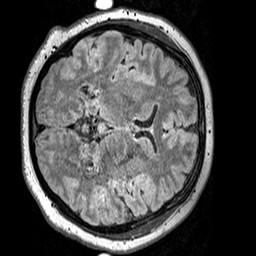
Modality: FLAIR
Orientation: axial
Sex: female
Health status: ill
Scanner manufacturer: siemens
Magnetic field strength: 3 T
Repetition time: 5 s
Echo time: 0.388 s